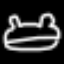
Label: frog